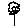
Label: flower